Field crop: tomato
Growth stage: 1
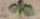
Species: solanum